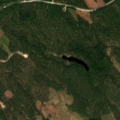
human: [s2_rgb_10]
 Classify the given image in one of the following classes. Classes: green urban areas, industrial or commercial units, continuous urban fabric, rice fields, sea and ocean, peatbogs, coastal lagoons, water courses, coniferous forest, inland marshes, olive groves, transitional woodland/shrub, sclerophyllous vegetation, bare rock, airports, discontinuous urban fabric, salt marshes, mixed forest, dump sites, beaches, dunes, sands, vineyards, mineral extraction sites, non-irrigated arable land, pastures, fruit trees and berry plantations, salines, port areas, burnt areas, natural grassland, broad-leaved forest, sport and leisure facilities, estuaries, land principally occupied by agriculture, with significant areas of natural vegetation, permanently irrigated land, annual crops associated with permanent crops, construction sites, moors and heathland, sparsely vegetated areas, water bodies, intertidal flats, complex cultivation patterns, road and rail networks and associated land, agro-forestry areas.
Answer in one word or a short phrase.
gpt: coniferous forest, mixed forest